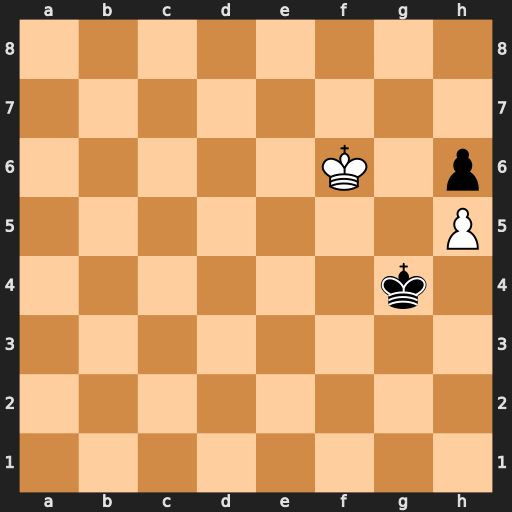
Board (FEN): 8/8/5K1p/7P/6k1/8/8/8
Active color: w
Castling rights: -
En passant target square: -
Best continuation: Kg6 Kf4 Kxh6 Kf5 Kg7